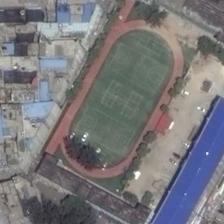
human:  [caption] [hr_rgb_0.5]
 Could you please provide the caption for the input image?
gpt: a playground is surrounded by several green trees and many buildings .

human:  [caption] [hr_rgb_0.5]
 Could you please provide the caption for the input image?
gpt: a playground near several green trees is surrounded by many buildings .

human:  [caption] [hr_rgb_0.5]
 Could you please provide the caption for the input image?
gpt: a playground is surrounded by many buildings and several green trees .

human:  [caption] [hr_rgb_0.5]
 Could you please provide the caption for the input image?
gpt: a half-old football field is next to the community nearby .

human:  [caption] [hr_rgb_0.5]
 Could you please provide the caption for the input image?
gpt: a playground is surrounded by many buildings and several green trees .